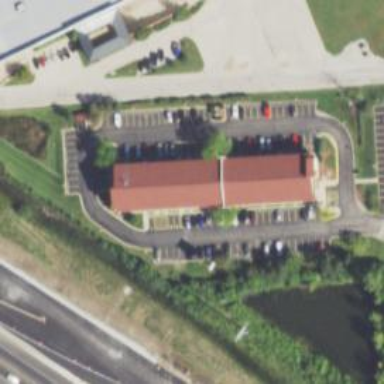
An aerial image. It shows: Parking space is available.